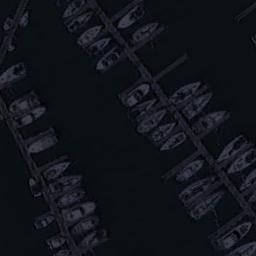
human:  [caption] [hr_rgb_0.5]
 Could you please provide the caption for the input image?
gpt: Many yachts are neatly arranged on the sea side of the harbor .

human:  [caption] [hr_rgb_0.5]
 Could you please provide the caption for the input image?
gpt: There are many ships in the harbor .

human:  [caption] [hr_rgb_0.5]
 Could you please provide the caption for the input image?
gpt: The harbor has lots of neatly docked boats .

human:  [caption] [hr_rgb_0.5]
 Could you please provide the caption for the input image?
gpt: The harbor is very small .

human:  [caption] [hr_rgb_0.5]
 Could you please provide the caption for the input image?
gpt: There are some ships at the harbor .